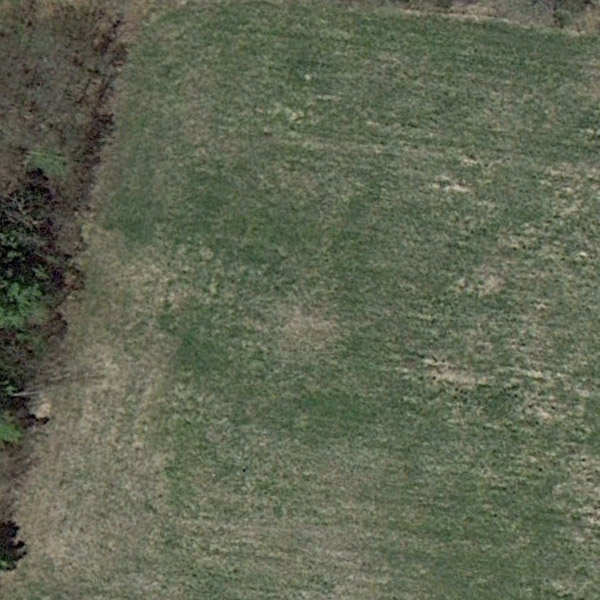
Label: Meadow